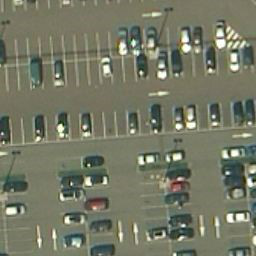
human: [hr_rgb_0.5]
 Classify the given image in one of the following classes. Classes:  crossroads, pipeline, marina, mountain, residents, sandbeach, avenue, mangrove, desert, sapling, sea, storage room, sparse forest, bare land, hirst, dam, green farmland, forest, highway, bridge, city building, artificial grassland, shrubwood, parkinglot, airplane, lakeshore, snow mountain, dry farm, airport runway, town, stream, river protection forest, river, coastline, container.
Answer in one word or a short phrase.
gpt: parkinglot